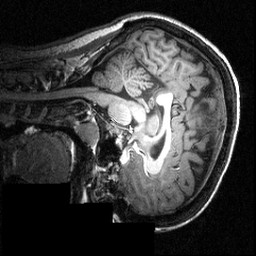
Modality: T1w
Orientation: sagittal
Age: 21
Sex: female
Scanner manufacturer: siemens
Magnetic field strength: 3.951 T
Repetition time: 1.5 s
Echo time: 0.00335 s